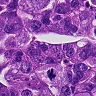
Metastatic tissue present: yes